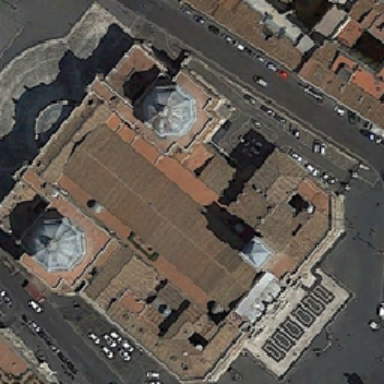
The two buildings are divided into two roads by car on both sides of the red church .